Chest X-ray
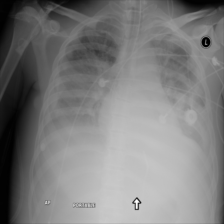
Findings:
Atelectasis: negative
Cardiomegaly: negative
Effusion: negative
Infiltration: negative
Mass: negative
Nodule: negative
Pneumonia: negative
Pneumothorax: negative
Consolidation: negative
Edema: negative
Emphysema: negative
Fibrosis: negative
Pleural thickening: negative
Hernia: negative